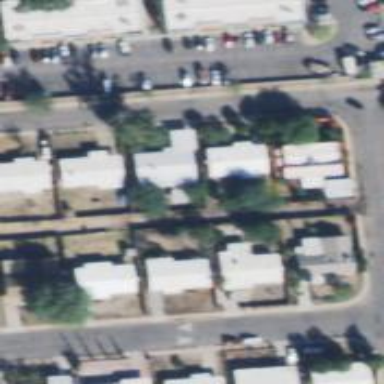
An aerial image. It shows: Alley classified as service road.